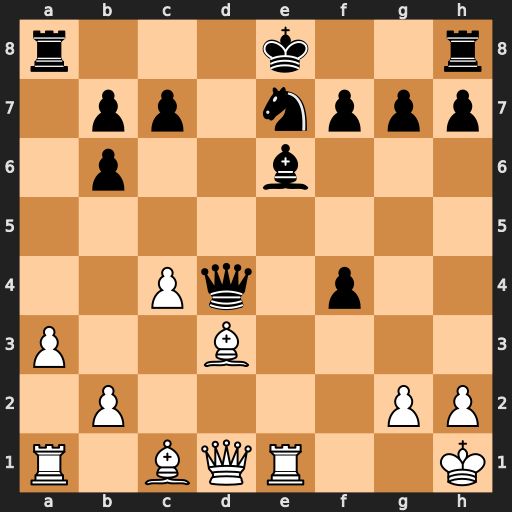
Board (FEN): r3k2r/1pp1nppp/1p2b3/8/2Pq1p2/P2B4/1P4PP/R1BQR2K
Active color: w
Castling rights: kq
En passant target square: -
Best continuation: Rxe6 fxe6 Bg6+ Nxg6 Qxd4 Rd8 Qg1